You are looking at raw rotor-rig vibration samples arranged as a grayscale image. Based on the visible evidence, which rotor condition applies: normal, misalignment, unbalance, looseness?
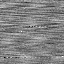
Answer: unbalance